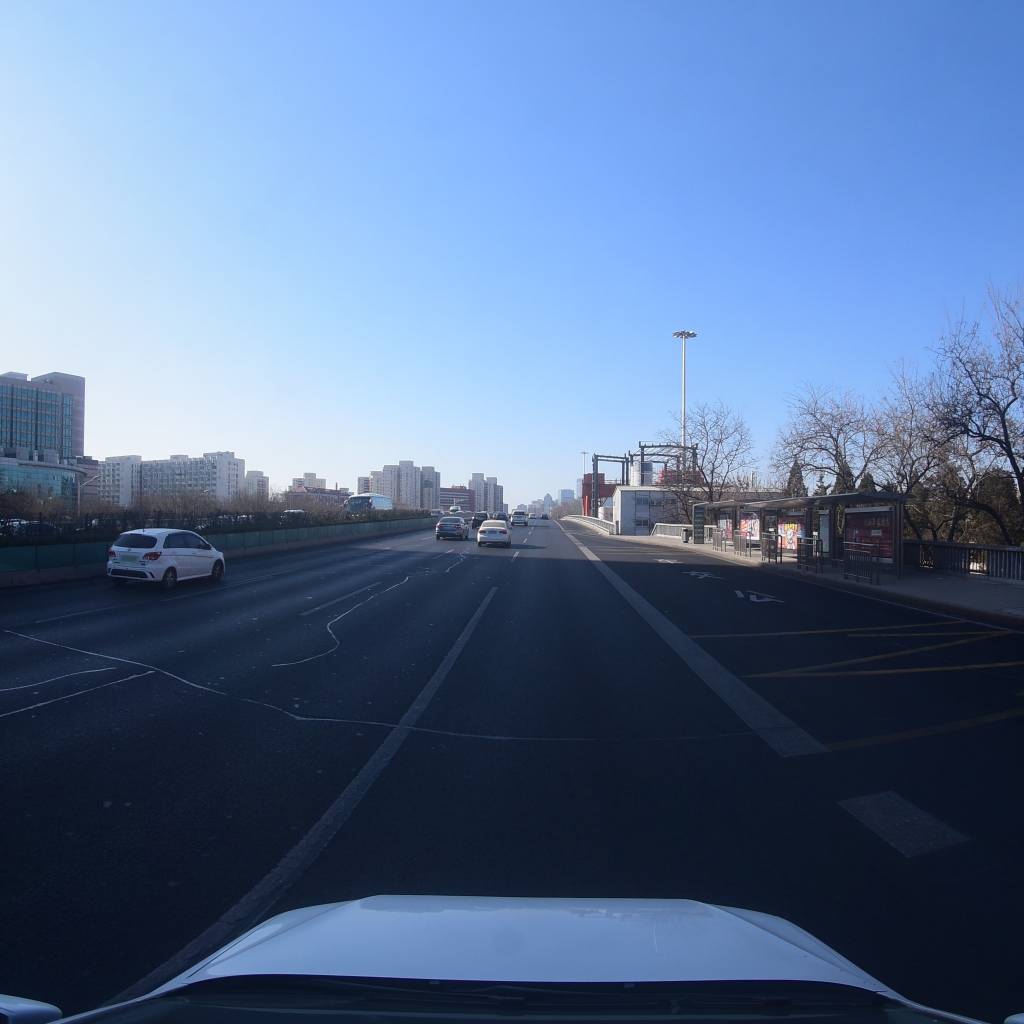
Region: Fengtai
Road damage annotations: longitudinal patch, longitudinal patch, longitudinal patch, transverse patch, longitudinal patch